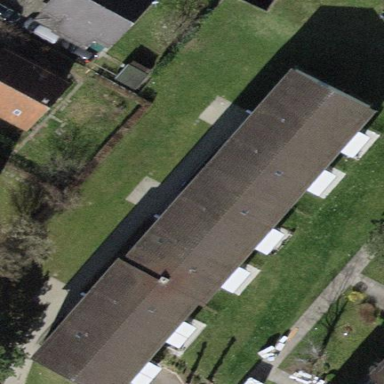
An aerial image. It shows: Apartments building with pitched roof.